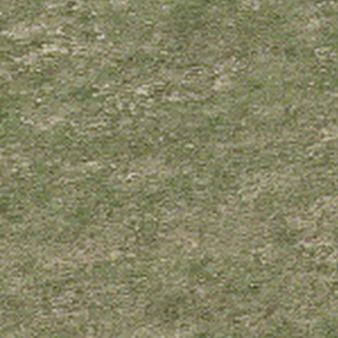
Label: other